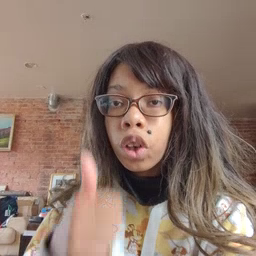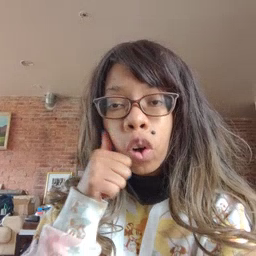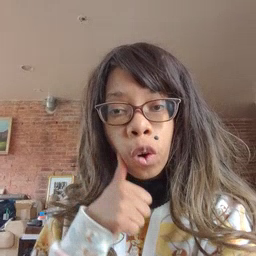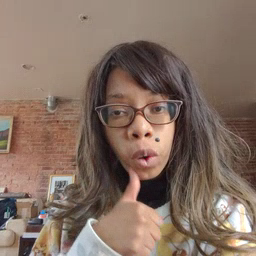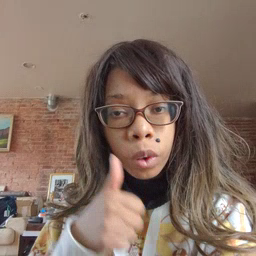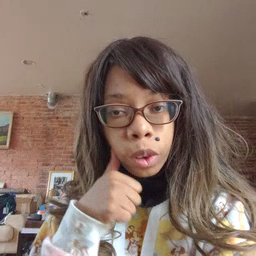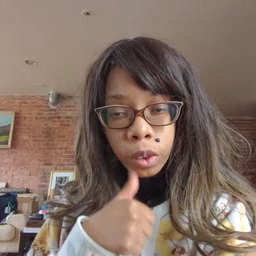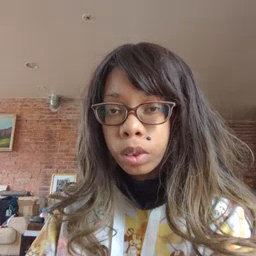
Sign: girl